Question: I'm trying to add 'slf4j-api' and 'logback-classic' dependencies to a project in Eclipse using the IvyDE plugin, but the jars I need aren't showing up in the Ivy Library classpath entry - I'm only getting 'logback-classic-1.2.3.jar' instead of also getting 'logback-core-1.2.3.jar' and 'slf4j-api-1.7.25.jar'.
My 'ivy.xml' looks like this:
'''
<ivy-module version="2.0" xmlns:xsi="http://www.w3.org/2001/XMLSchema-instance" xsi:noNamespaceSchemaLocation="http://ant.apache.org/ivy/schemas/ivy.xsd">
<info organisation="foo" module="bar" status="integration"/>
<dependencies>
<dependency org="ch.qos.logback" name="logback-classic" rev="1.2.3" conf="*->default"/>
</dependencies>
</ivy-module>
'''
Ivy console says that I be getting them to show up:
'''
[IvyDE] Resolve job starting...
[IvyDE] Processing resolve request ivy.xml[*] in test-ivyde
[IvyDE] 1 module(s) to resolve outside the workspace
[IvyDE] Resolving ivy.xml[*] in test-ivyde
:: resolving dependencies :: foo#bar;working@k
confs: [default]
found ch.qos.logback#logback-classic;1.2.3 in public
found ch.qos.logback#logback-core;1.2.3 in public
found org.slf4j#slf4j-api;1.7.25 in public
:: resolution report :: resolve 14ms :: artifacts dl 2ms
---------------------------------------------------------------------
| | modules || artifacts |
| conf | number| search|dwnlded|evicted|| number|dwnlded|
---------------------------------------------------------------------
| default | 3 | 0 | 0 | 0 || 3 | 0 |
---------------------------------------------------------------------
[IvyDE] Successuful resolve of ivy.xml[*] in test-ivyde
'''
But my Ivy library looks like this:

Adding a separate dependency for 'slf4j-api' doesn't change anything, but I shouldn't to add it since it's a transitive dependency of 'logback-classic', right?
What could cause IvyDE to not work as I think it should?
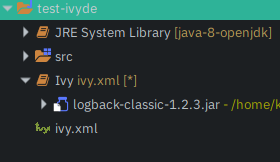
Answer: Had the same issue and found the root cause, though I'm not sure why was it set like that in 'logback-classic''s ivy file:
'''
<artifact name="logback-core" type="test-jar" ext="jar" conf="" m:classifier="tests"/>
<artifact name="slf4j-api" type="test-jar" ext="jar" conf="" m:classifier="tests"/>
'''
Problematic part is this 'type="test-jar"' where you usually have just '"jar"' (I also found 'type="bundle"' for 'com.google.guava#guava').
You can see the effect of adding this type by comparing these two commands:
'''
java -jar ivy-2.5.0-rc1.jar -confs default -dependency ch.qos.logback logback-classic 1.2.3 -retrieve "[conf]-[type]-[artifact]-[revision].[ext]" -types jar
java -jar ivy-2.5.0-rc1.jar -confs default -dependency ch.qos.logback logback-classic 1.2.3 -retrieve "[conf]-[type]-[artifact]-[revision].[ext]" -types jar test-jar
'''
First one get 1 artifact and second one gets all 3 as expected. Also, ivy property 'ivy.resolve.default.type.filter' is used for the same thing.
Btw, that 'test-jar' comes from <URL> file for logback-classic:
'''
<dependency>
<groupId>ch.qos.logback</groupId>
<artifactId>logback-core</artifactId>
<type>test-jar</type>
<scope>test</scope>
</dependency>
<dependency>
<groupId>org.slf4j</groupId>
<artifactId>slf4j-api</artifactId>
<type>test-jar</type>
<version>${slf4j.version}</version>
<scope>test</scope>
</dependency>
'''
You can also turn off transitive dependency checking by adding 'transitive="false"' to 'logback-classic' entry and then add 'logback-core' and 'slf4j-api' explicitly to your Ivy file.